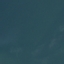
Land use / land cover class: SeaLake